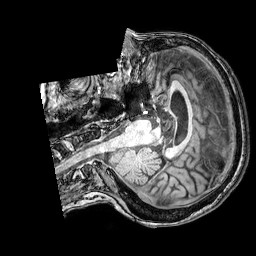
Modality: T1w
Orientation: axial
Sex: female
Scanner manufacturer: philips
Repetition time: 0.008217 s
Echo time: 0.00381 s